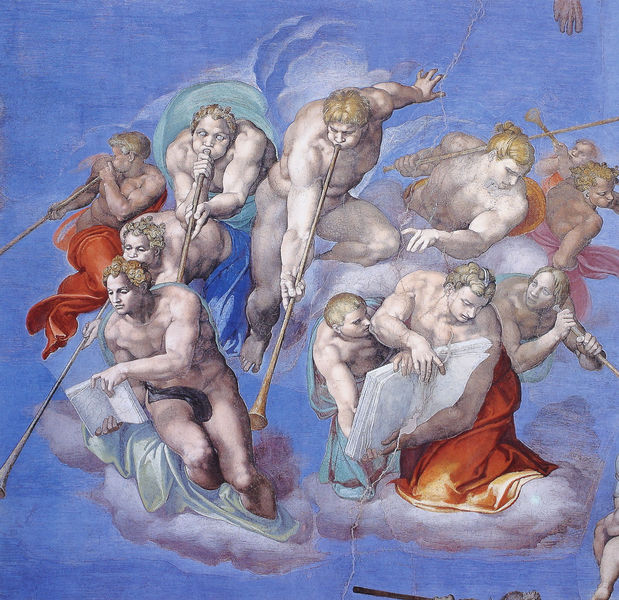
Titel: Das Jüngste Gericht
Künstler: Michelangelo
Standort: Rom, Vatikan, Sixtinische Kapelle (EU - I - Latium)
Schlagwörter: blau, himmel, nackt, wolken, instrumente, fliegen, engel, lesen, buch, schweben, götter, fanfaren, trompeten, blasen, trompete, seitrot